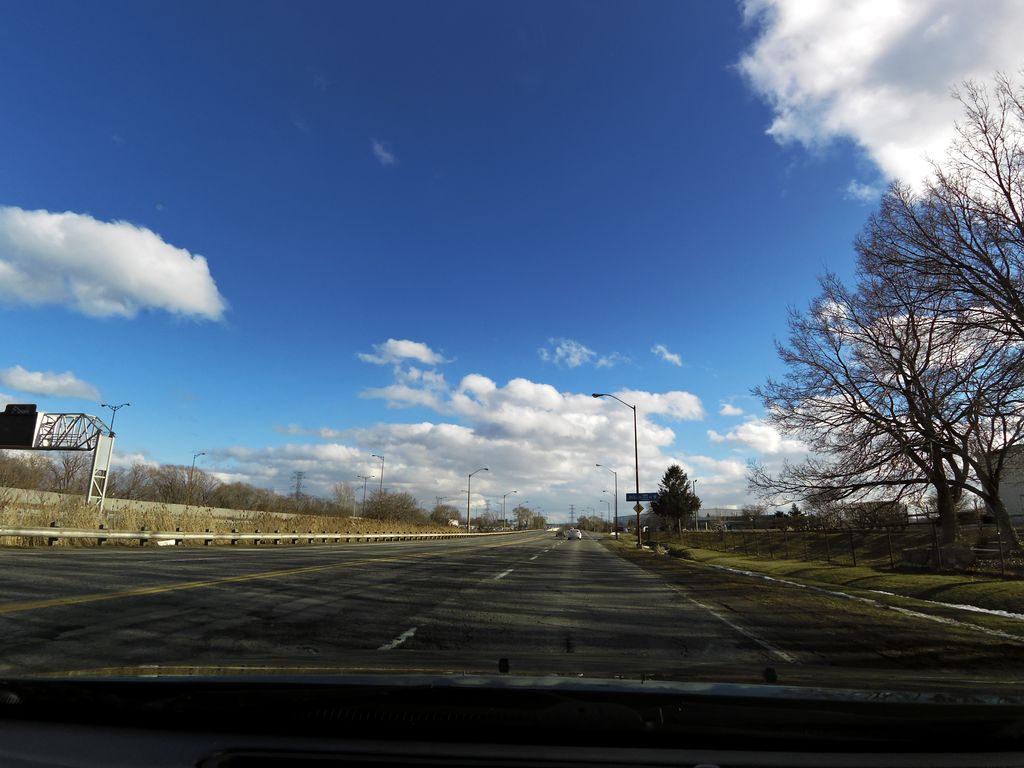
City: hamilton